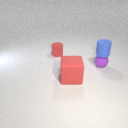
small red rubber cylinder behind small purple rubber sphere